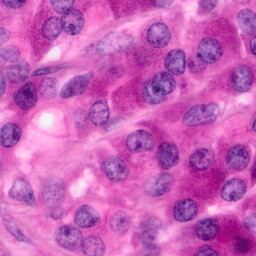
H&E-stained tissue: Pancreatic